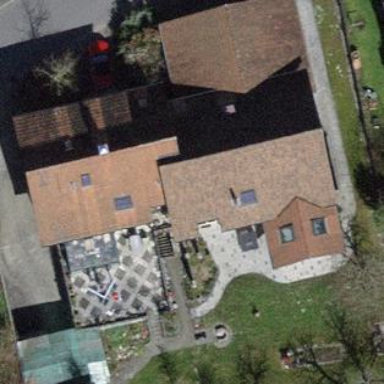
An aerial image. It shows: Building with tiled roof.